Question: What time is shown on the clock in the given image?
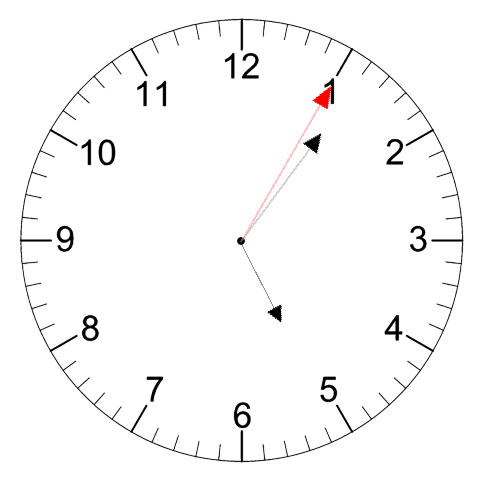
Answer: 05:06:05